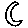
Label: moon